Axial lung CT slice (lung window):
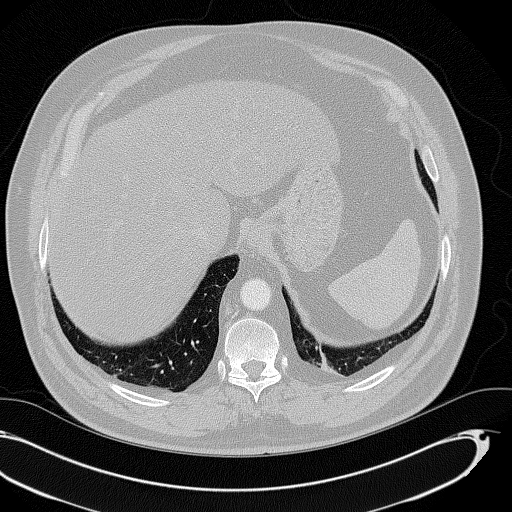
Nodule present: no